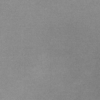
Label: dusty